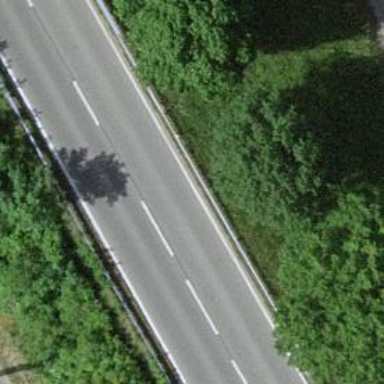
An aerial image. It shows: Primary highway with embankment.